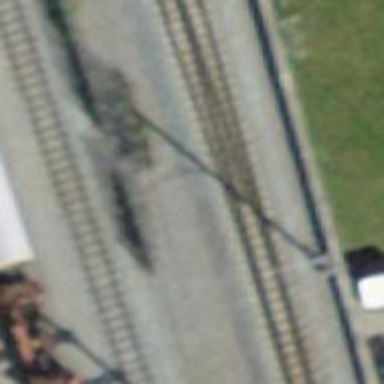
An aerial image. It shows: Railway switch.